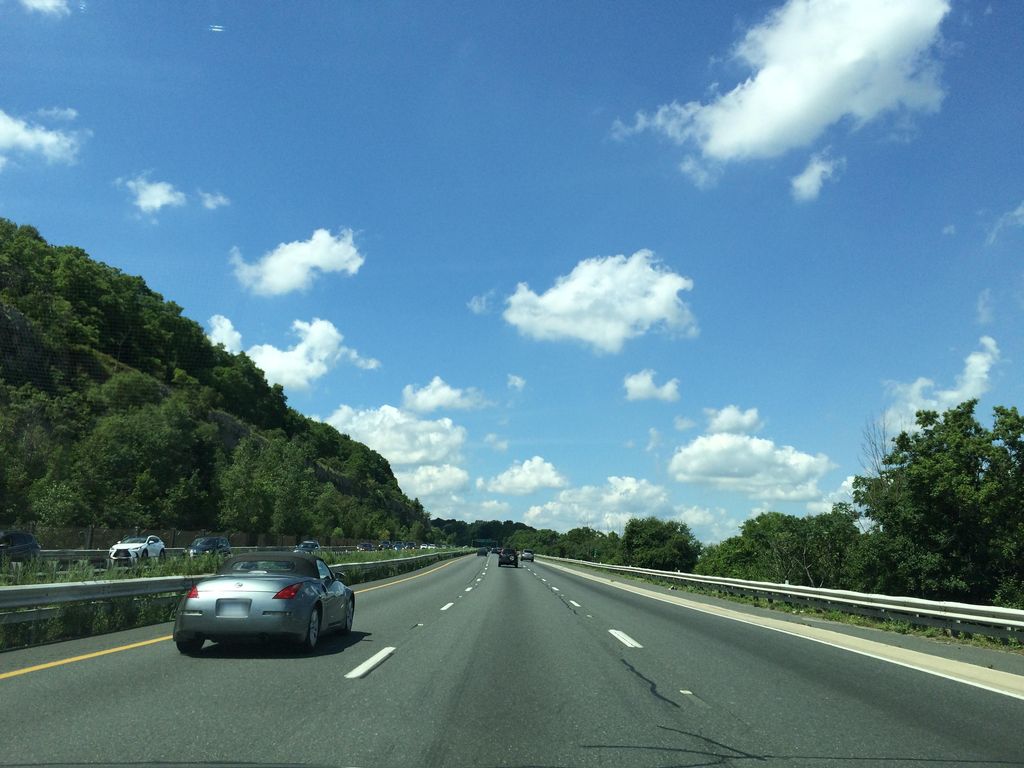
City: hamilton